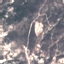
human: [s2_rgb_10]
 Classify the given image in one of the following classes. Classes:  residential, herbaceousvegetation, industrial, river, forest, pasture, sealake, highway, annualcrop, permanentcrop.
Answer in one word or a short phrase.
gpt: HerbaceousVegetation